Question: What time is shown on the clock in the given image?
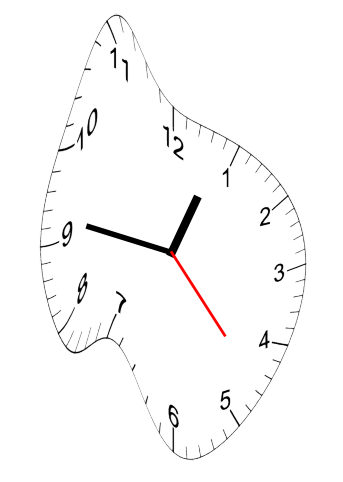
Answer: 12:46:23